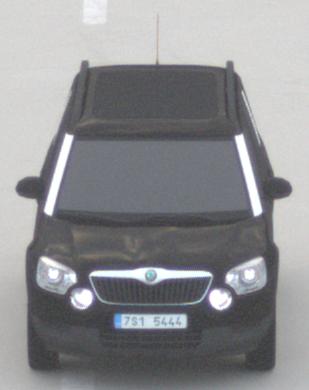
Make: Skoda
Model: Yeti 1.2 TSI
Detailed model: Yeti
Model produced from: 2009/11
Model produced until: 2011/10
Doors: 5
Color: black
Road condition: dry road
Daytime: morning or afternoon
Contrast: low contrast